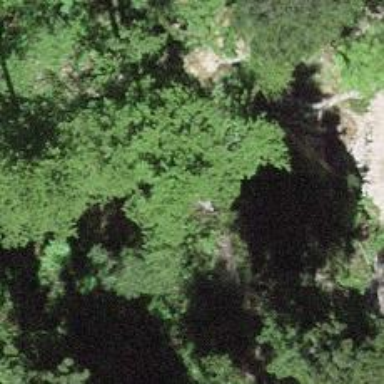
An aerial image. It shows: Natural cliff.